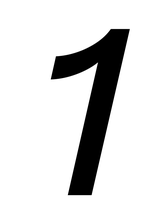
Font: InstrumentSans-Italic_Medium_Italic